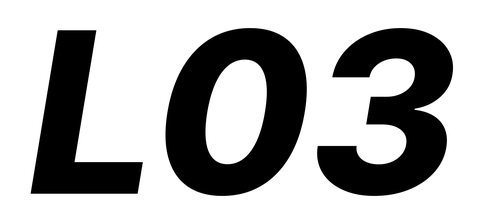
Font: Inter-Italic_ExtraBold_Italic